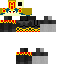
A female skeleton skin with dark skin, wearing brown helmet dressed in a yellow robe top and brown pants, featuring a closed mouth.